Question: I have found several questions on this but I haven't found a solid answer on how to really do this, so I hope this isn't a duplicate just for not finding a concrete answer.
Here's my issue: I'm rewriting an old iOS app that has a tableview with custom cells, and inside each cell there's a button with a single color.
The width of the button is calculated at runtime to display each button's width being different for each cell, creating what looks like a side chart.
I want/need to do the same thing but I have my project already done with Autolayouts, and I need this to work on both iPhone and iPad so removing autolayout at this point will be kind of a pain.
Because of the autolayout, I have the layout of my cell with constrains and it looks fine when all cells are the same width, but I haven't figured out a way to make it change it's width at runtime.
Here's also another issue, from the questions I have found on SO.
This is what my cell looks like at runtime:

I need this button in the middle (the blue-ish thing) to stay in the middle of the team name and the value, and the values on the right have to remain in their same position (so not moving to the left if the bar is very small).
Any suggestion on this issue would be appreciated.
Thank you!
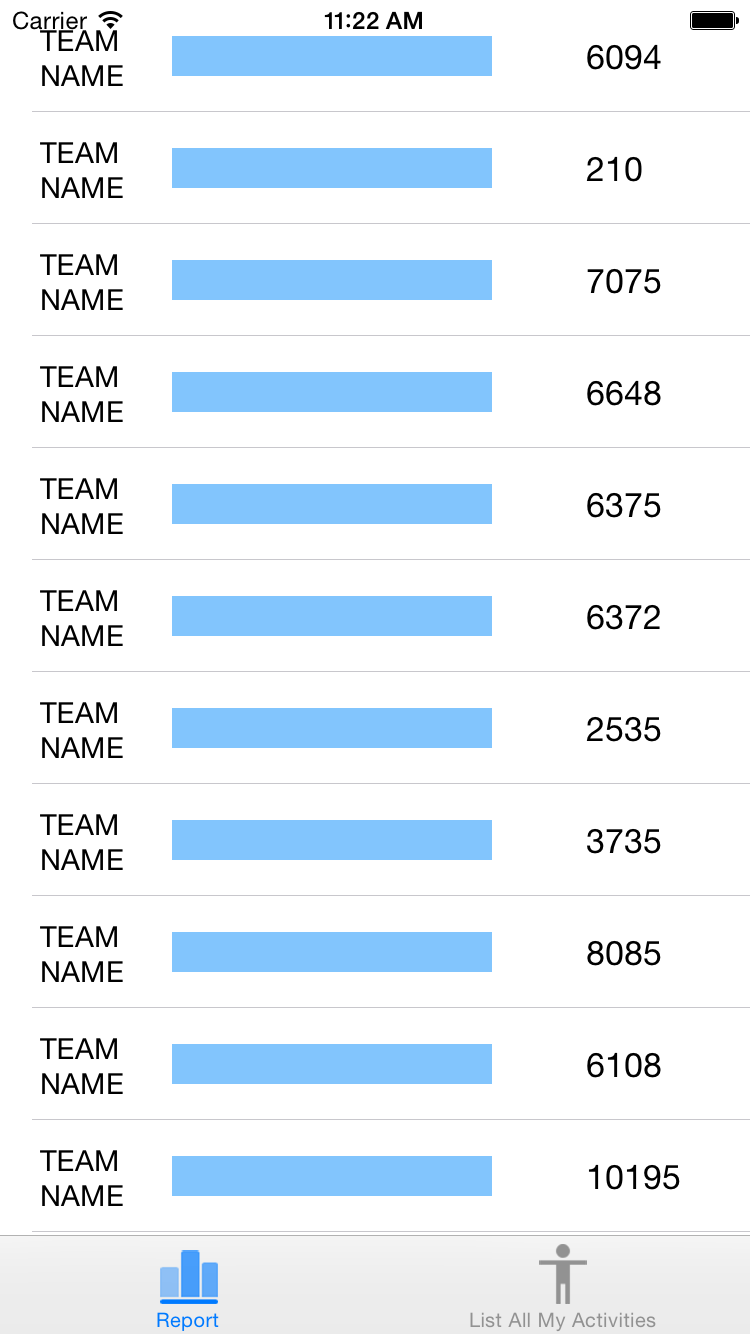
Answer: Give the button both centerX and centerY constraints; that will keep it in the middle. Give it a fixed width, and make an IBOutlet to that constraint so you can update its constant value in code to modify the width of the bar. The team name label should have a constraint to the left edge, and the value label should have one to the right edge; that will keep them in place on all screen sizes.
As an example, this code in the table view controller,
'''
- (void)viewDidLoad {
[super viewDidLoad];
self.theData = @[@{@"name":@"One", @"value": @6094, @"width": @200}, @{@"name":@"Two", @"value": @210, @"width": @20}, @{@"name":@"Three", @"value": @7075, @"width": @250}, @{@"name":@"Four", @"value": @6648, @"width": @225}, @{@"name":@"Five", @"value": @2300, @"width": @100}, @{@"name":@"Six", @"value": @900, @"width": @50}];
[self.tableView reloadData];
}
- (NSInteger)tableView:(UITableView *)tableView numberOfRowsInSection:(NSInteger)section {
return self.theData.count;
}
- (UITableViewCell *)tableView:(UITableView *)tableView cellForRowAtIndexPath:(NSIndexPath *)indexPath {
RDTableViewCell *cell = [tableView dequeueReusableCellWithIdentifier:@"Cell" forIndexPath:indexPath];
cell.leftLabel.text = self.theData[indexPath.row][@"name"];
cell.rightLabel.text = [NSString stringWithFormat:@"%@", self.theData[indexPath.row][@"value"]];
cell.widthCon.constant = [self.theData[indexPath.row][@"width"] floatValue];
return cell;
}
'''
Gave this result,